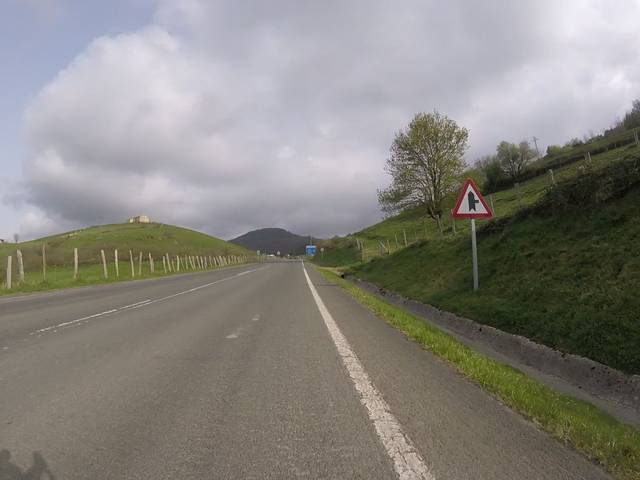
Region: Spain
Coordinates: 43.117, -1.967